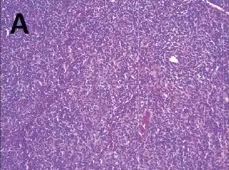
Patient 2, axillary lymph node with AITL: (A) Partial nodal architecture effacement by a monomorphic lymphoid population and increased numbers of eosinophils, H&E, 100x.
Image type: pathology (h&e)